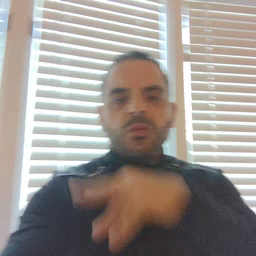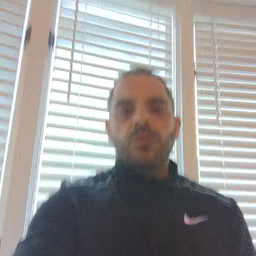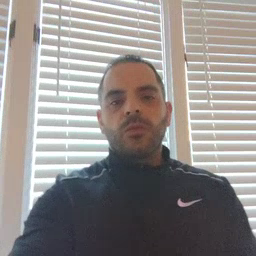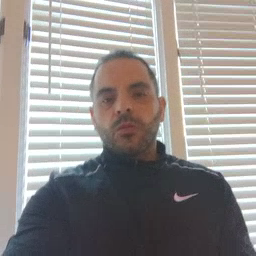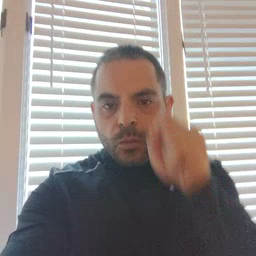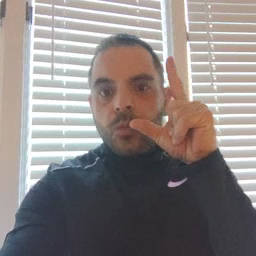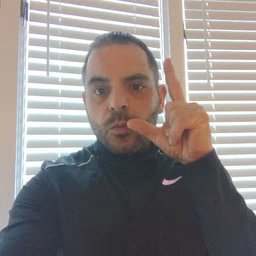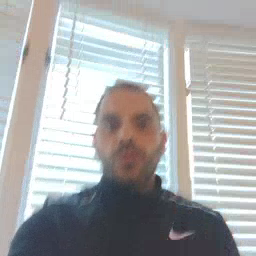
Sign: wake